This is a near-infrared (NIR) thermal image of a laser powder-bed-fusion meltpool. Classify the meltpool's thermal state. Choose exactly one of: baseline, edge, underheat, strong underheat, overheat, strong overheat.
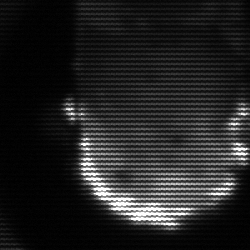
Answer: baseline